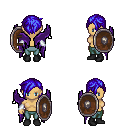
a pixel art fantasy rpg character, female body template, human, tanned skin, purple wings, teal pants, blue pixie cut hairstyle, white cloth bracers, black shoes, shield, four views (front, back, left, right), 2x2 character sprite sheet, small pixel art, hard edges, no anti-aliasing